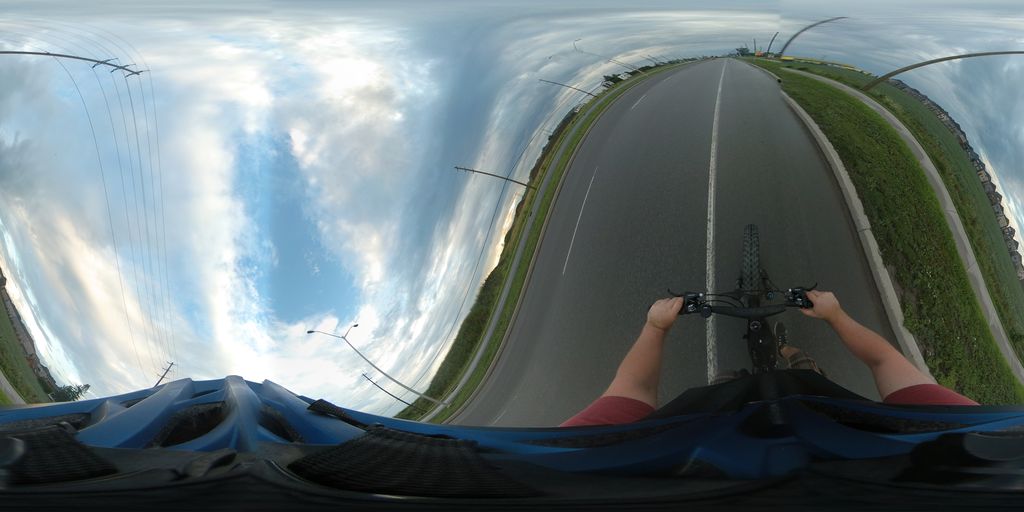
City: ottawa-gatineau